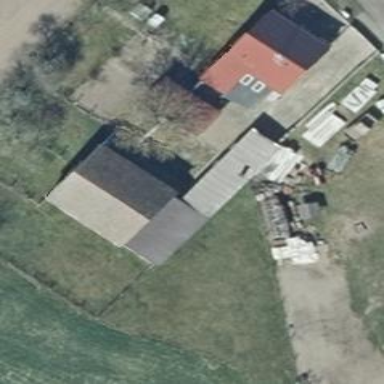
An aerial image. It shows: Gabled building with the roof oriented along its structure.